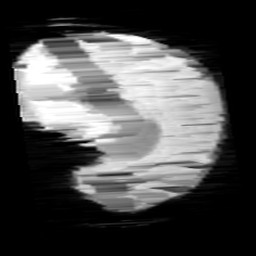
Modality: minIP
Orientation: sagittal
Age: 12
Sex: female
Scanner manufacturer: siemens
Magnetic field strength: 3 T
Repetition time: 0.027 s
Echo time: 0.02 s